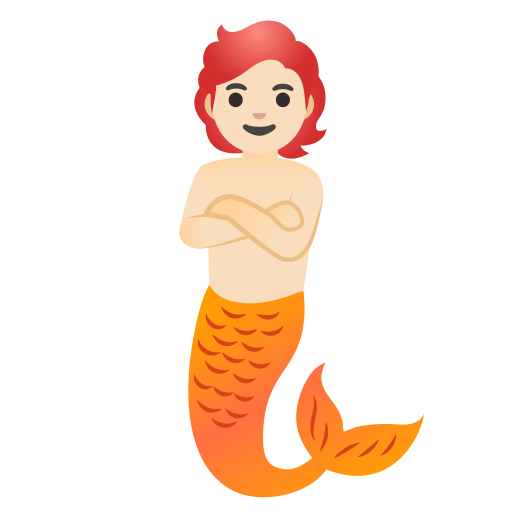
Emoji: 🧜🏻